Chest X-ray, AP view. Patient: 60 years old, sex M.
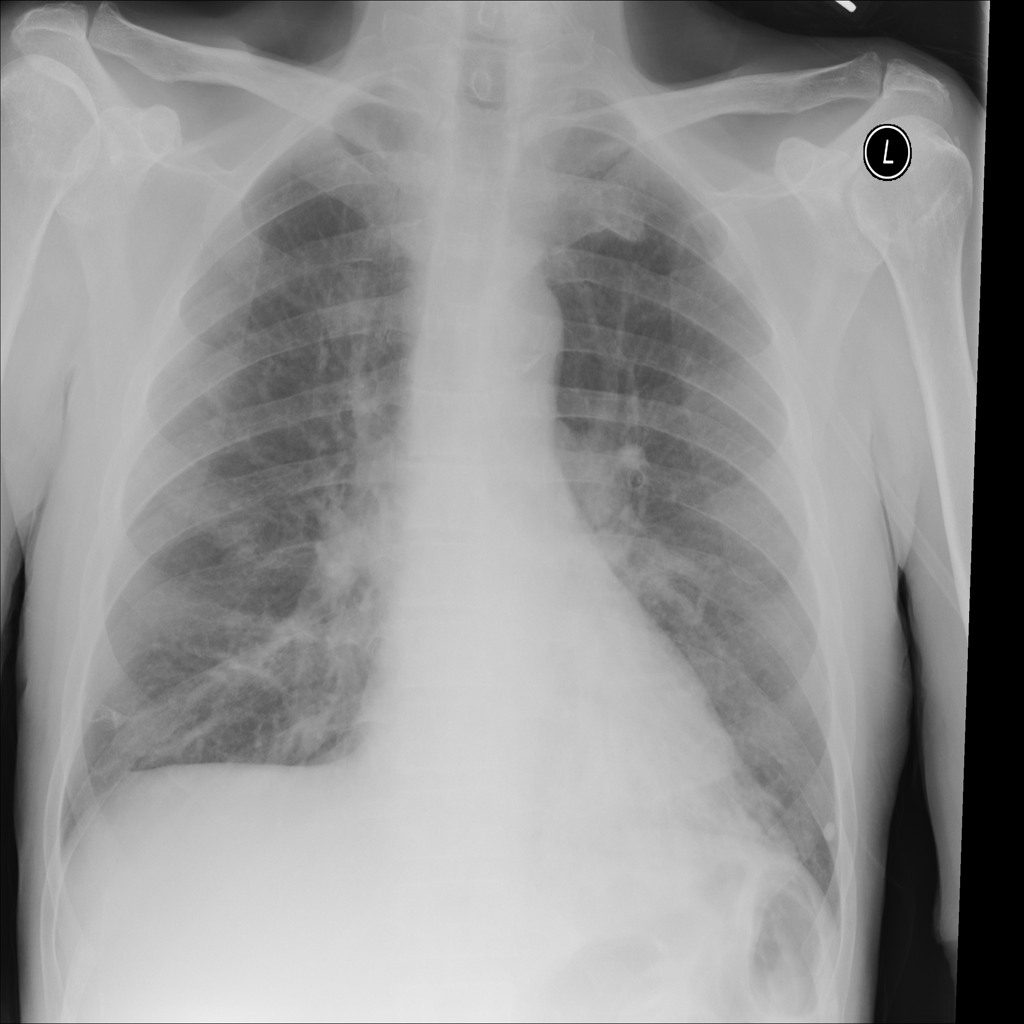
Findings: No Finding